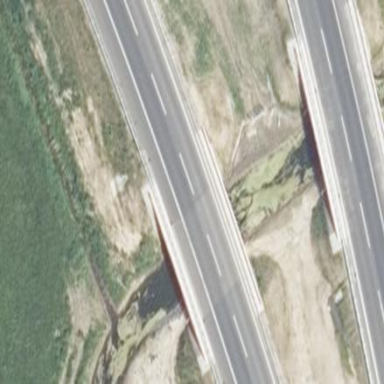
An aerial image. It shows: Man-made bridge.